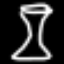
Label: hourglass